Interaction volume radius: 10 \u00c5
Interaction volume height: 10 \u00c5
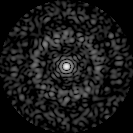
Disorder parameter: 0.8807